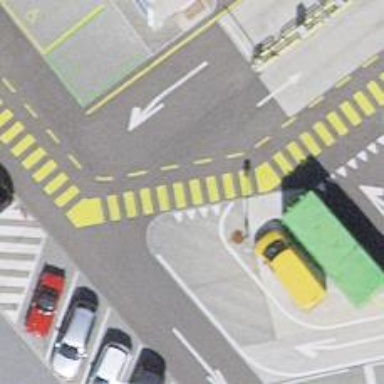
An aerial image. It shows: Asphalt footway with uncontrolled zebra crossing.